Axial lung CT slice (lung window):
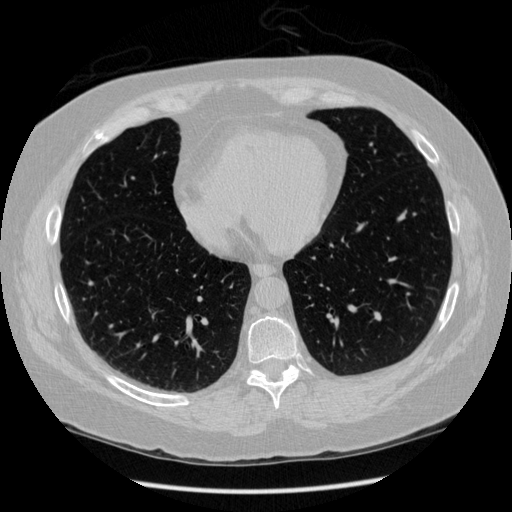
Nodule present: no